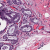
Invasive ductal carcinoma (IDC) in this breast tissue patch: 1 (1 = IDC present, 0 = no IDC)